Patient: sex M, age 45
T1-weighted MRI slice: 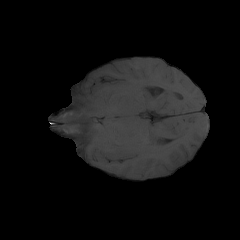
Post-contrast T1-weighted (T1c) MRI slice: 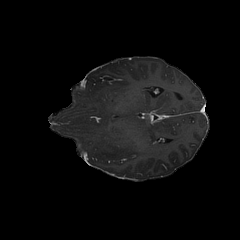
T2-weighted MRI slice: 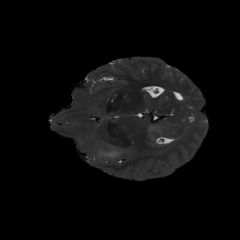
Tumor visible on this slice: yes
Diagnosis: Astrocytoma, IDH-mutant
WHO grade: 3